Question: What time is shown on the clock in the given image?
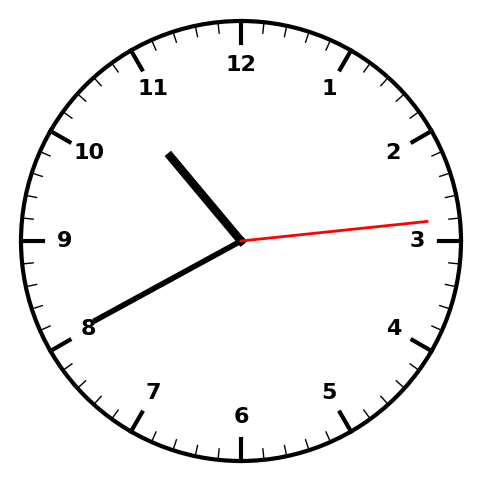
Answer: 10:40:14